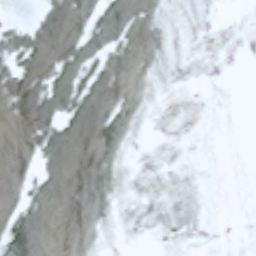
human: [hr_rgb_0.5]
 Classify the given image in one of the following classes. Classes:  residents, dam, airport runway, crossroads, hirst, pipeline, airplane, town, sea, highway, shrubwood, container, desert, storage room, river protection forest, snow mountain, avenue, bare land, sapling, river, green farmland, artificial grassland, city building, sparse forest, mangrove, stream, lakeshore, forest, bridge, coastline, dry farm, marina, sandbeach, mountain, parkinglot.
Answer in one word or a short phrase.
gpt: snow mountain